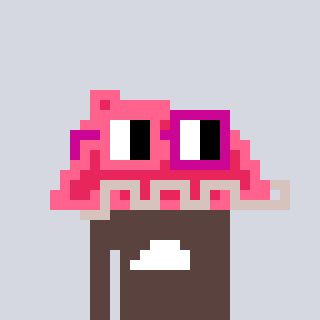
a pixel art character with square pink and red glasses, a retainer-shaped head and a darkbrown-colored body on a cool background